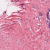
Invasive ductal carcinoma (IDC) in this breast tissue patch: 0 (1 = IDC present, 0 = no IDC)